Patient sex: M
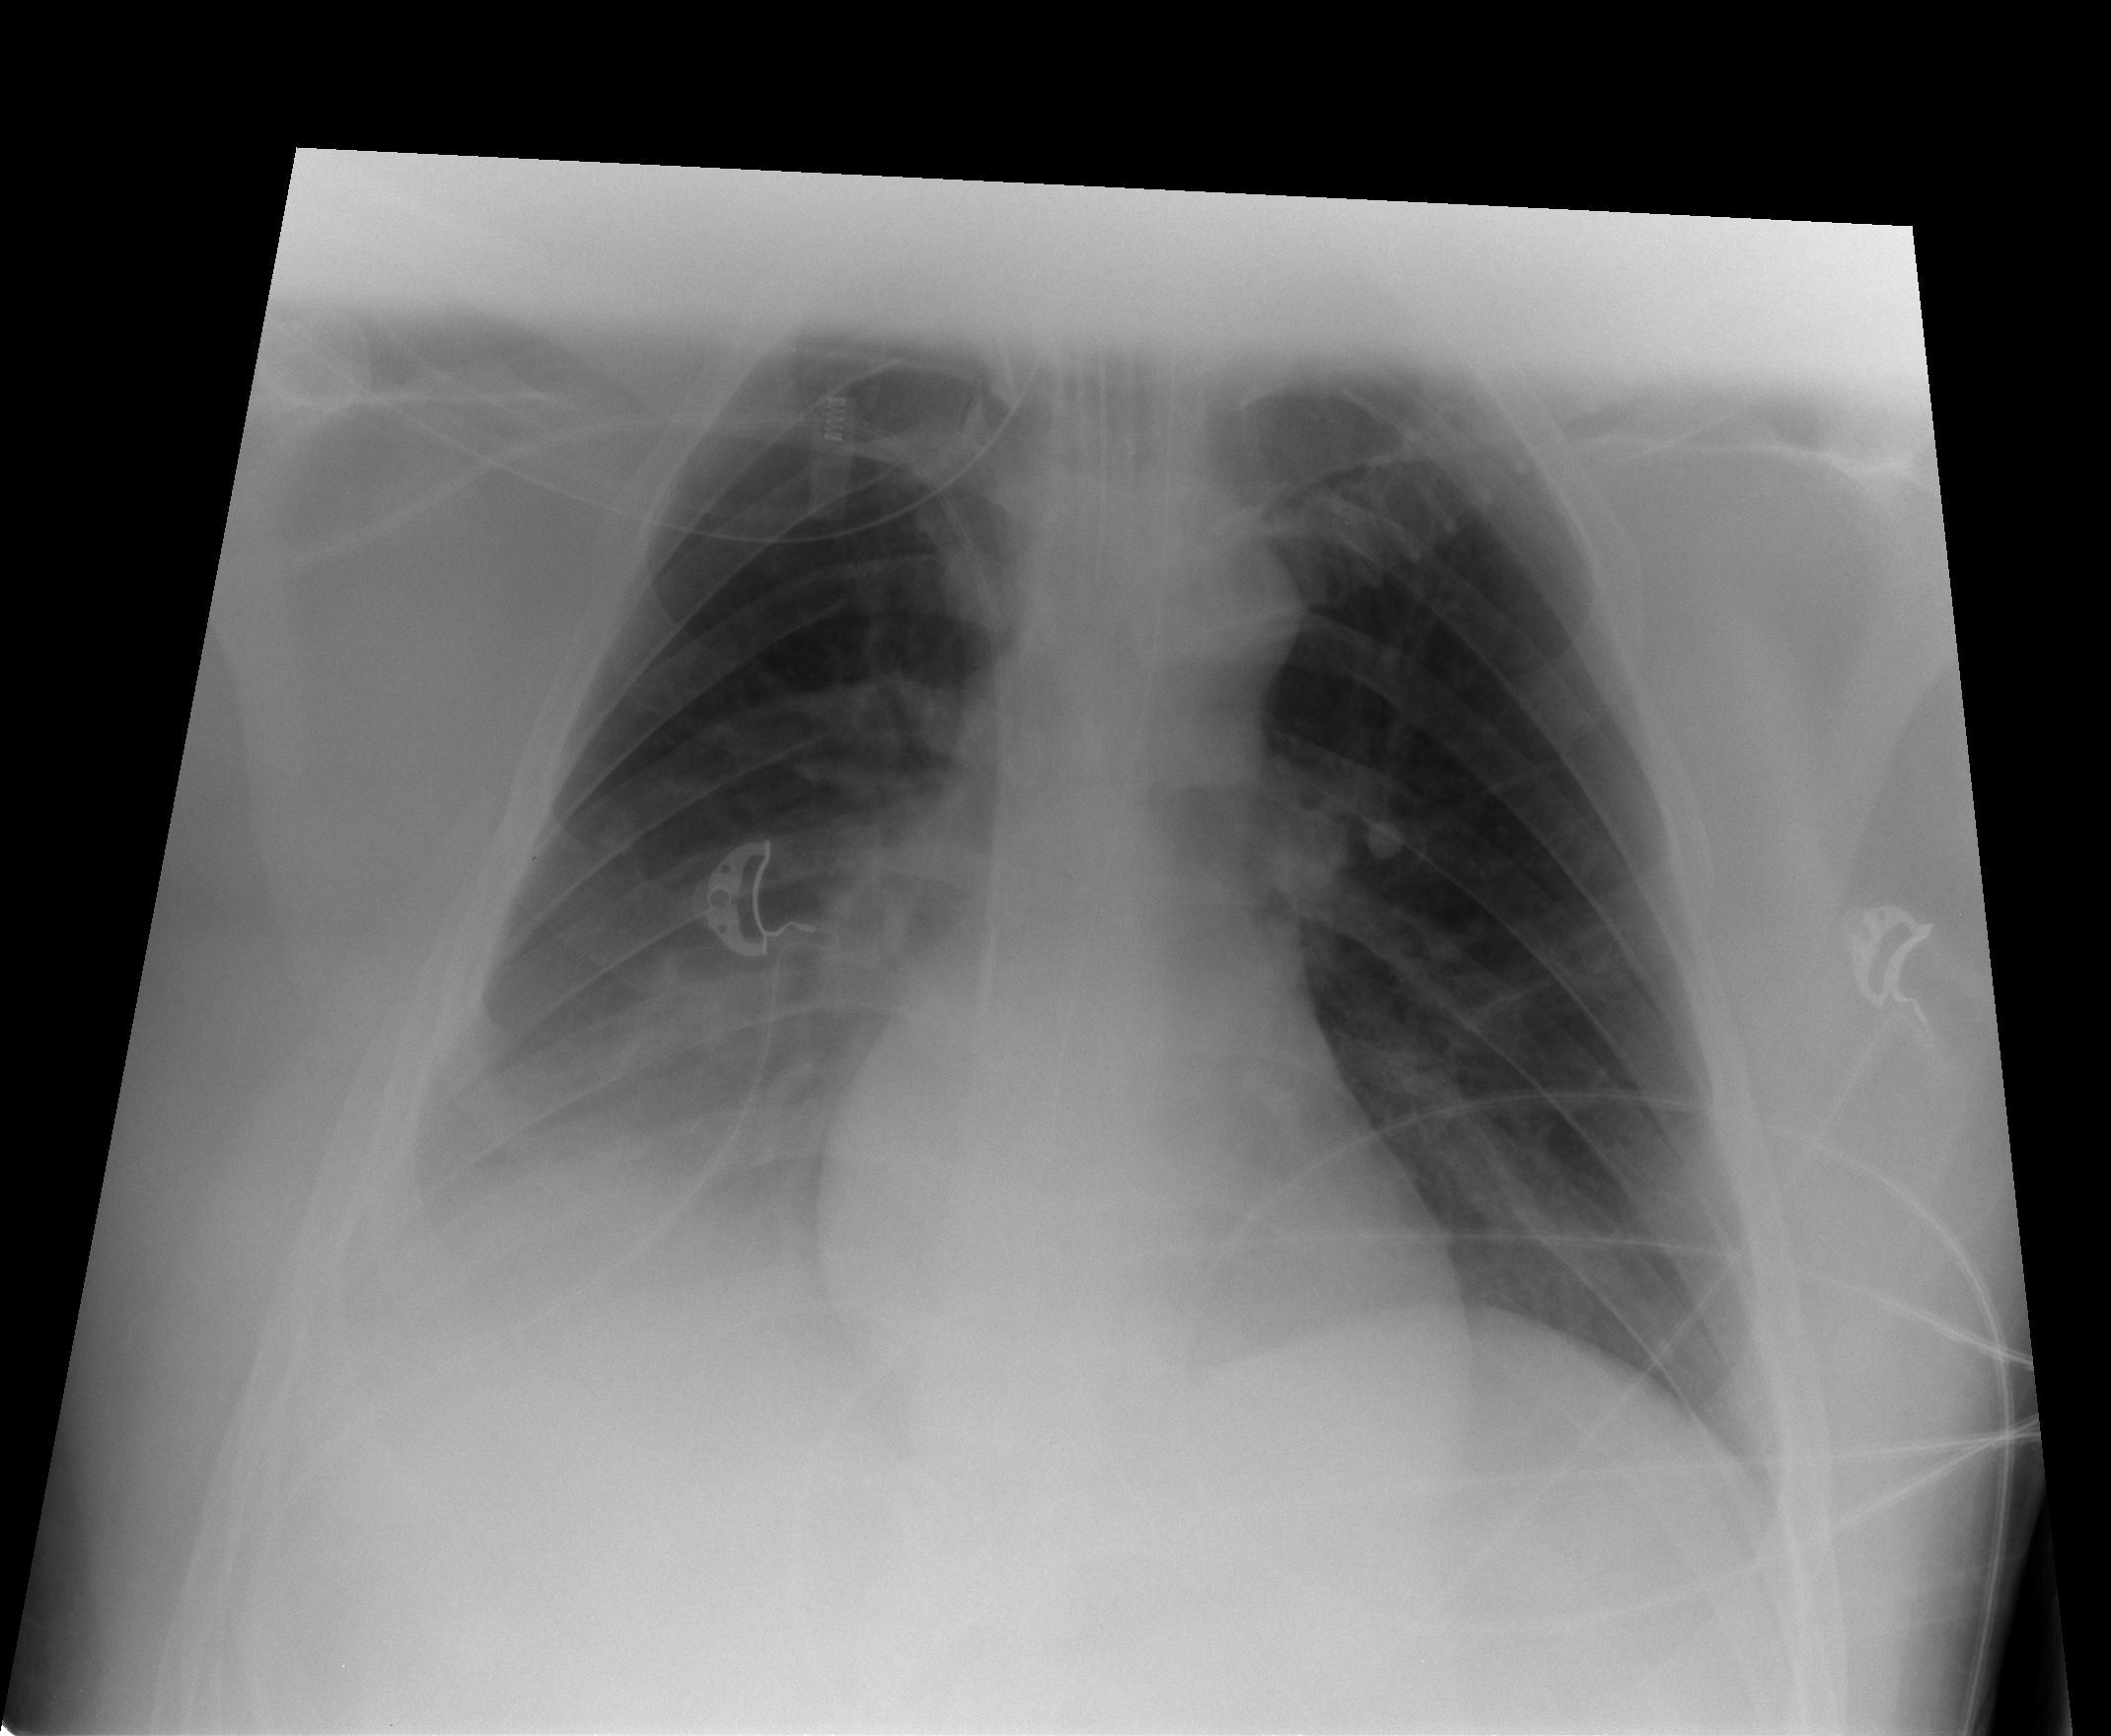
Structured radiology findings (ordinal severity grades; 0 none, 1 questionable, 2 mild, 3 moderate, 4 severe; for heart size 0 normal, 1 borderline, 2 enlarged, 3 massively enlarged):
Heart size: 0
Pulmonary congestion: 0
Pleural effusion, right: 2
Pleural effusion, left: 0
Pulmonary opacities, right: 0
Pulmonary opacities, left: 0
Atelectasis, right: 2
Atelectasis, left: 0